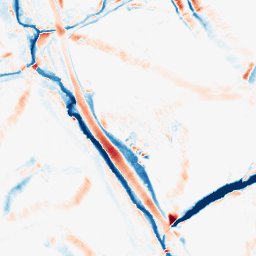
Category: morphological
Decomposition family: morphological_diamond
Decomposition parameters: operation: average
radius: 10
Upsampling method: sinc_hamming
Upsampling parameters: scale: 4
kernel_size: 8
Upsampling scale: 4